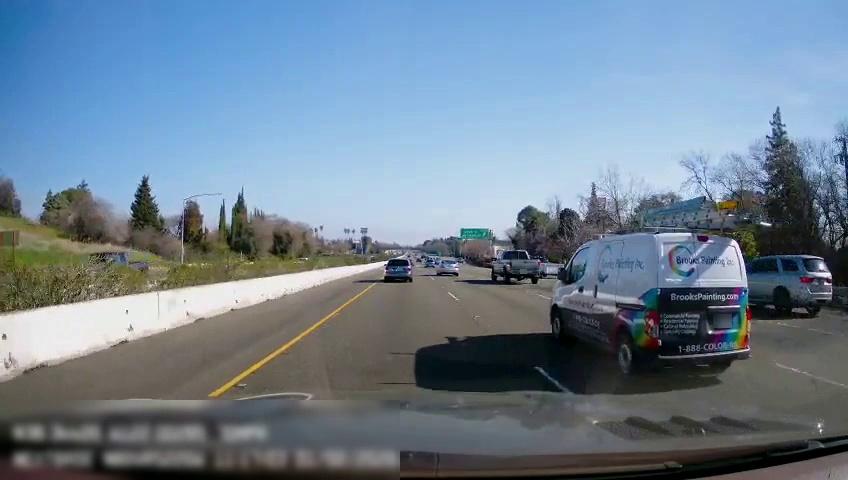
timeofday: Day
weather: Sunny
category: Drivable Space
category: Vehicles | Car
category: Vehicles | Truck
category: Vehicles | Truck
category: Vehicles | Car
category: Vehicles | SUV
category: Vehicles | Car
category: Vehicles | Van
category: Vehicles | Truck
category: Lanes | Current Lane
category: Lanes | Current Lane
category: Lanes | Alternate Lane
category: Lanes | Alternate Lane
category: Traffic | Signs